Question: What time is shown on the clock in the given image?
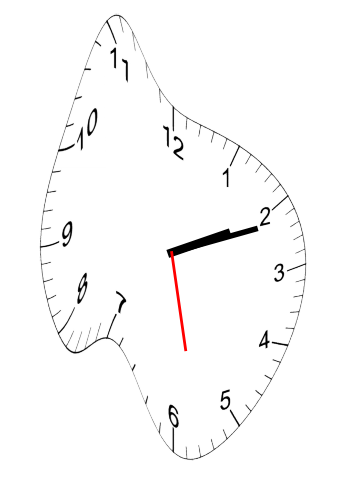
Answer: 02:11:28